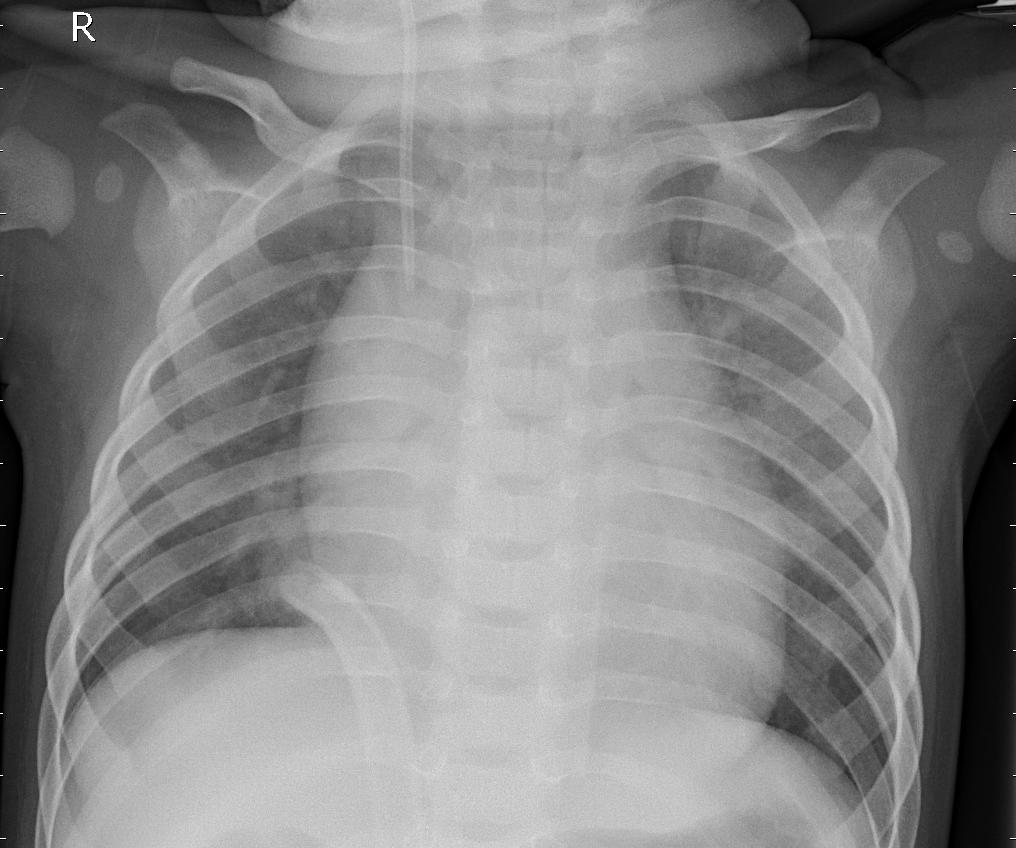
Diagnosis: PNEUMONIA